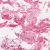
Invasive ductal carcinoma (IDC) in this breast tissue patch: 0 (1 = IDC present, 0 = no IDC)